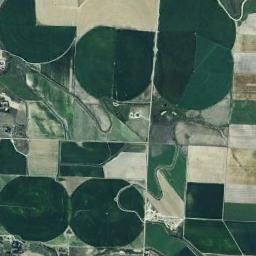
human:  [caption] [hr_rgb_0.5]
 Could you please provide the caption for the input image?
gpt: Four or five pieces of neatly arranged circular farmland mixed with dark green and light green, .

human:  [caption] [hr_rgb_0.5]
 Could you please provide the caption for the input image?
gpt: There are many green circle farmland and square farmland .

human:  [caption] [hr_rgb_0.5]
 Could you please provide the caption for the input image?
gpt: Several dark green circular or fan-shaped farmlands are next to some other shapes of farmlands .

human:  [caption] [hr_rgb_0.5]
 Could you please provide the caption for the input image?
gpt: Circular fields vary in size .

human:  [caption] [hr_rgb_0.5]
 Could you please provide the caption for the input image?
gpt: There are several circular farmlands with some rectangle farmlands around .